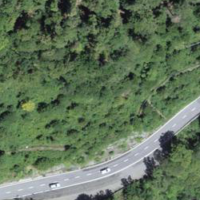
EUNIS habitat code: 45
Species observed at this site:
Acer campestre